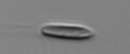
Label: Chrysochromulina